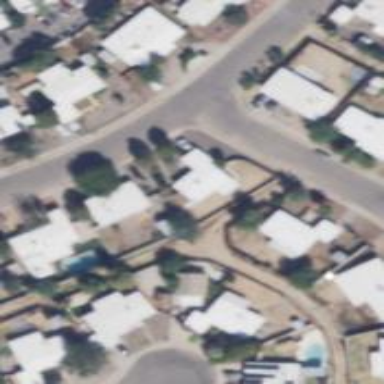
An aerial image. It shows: Alleyway designated as service road.